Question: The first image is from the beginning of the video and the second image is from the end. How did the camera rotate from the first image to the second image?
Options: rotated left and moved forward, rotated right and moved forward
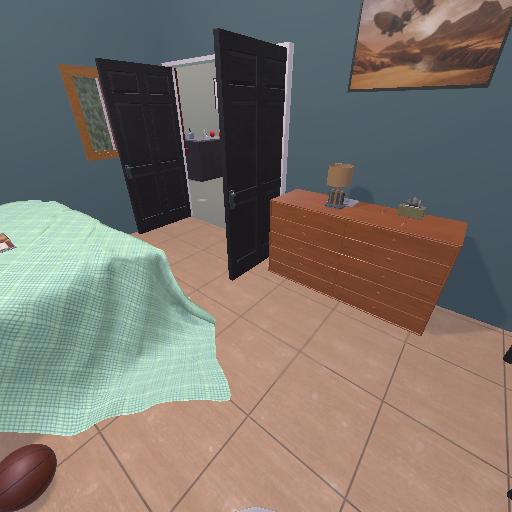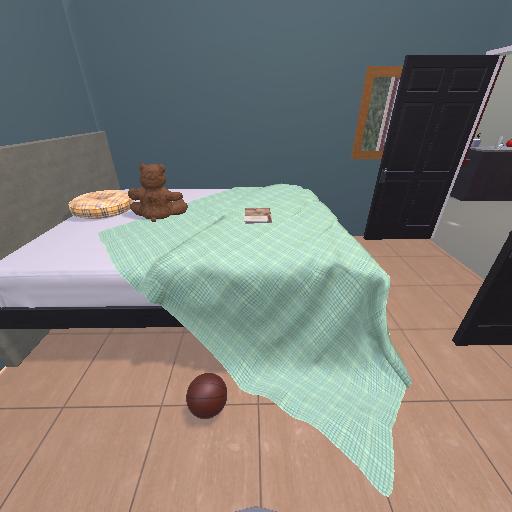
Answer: rotated left and moved forward